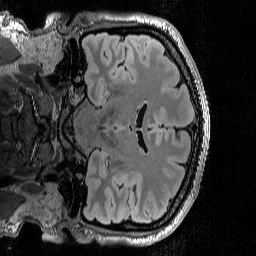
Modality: T2w
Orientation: coronal
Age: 44
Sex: male
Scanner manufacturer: siemens
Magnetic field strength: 3 T
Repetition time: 5 s
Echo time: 0.386 s